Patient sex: M
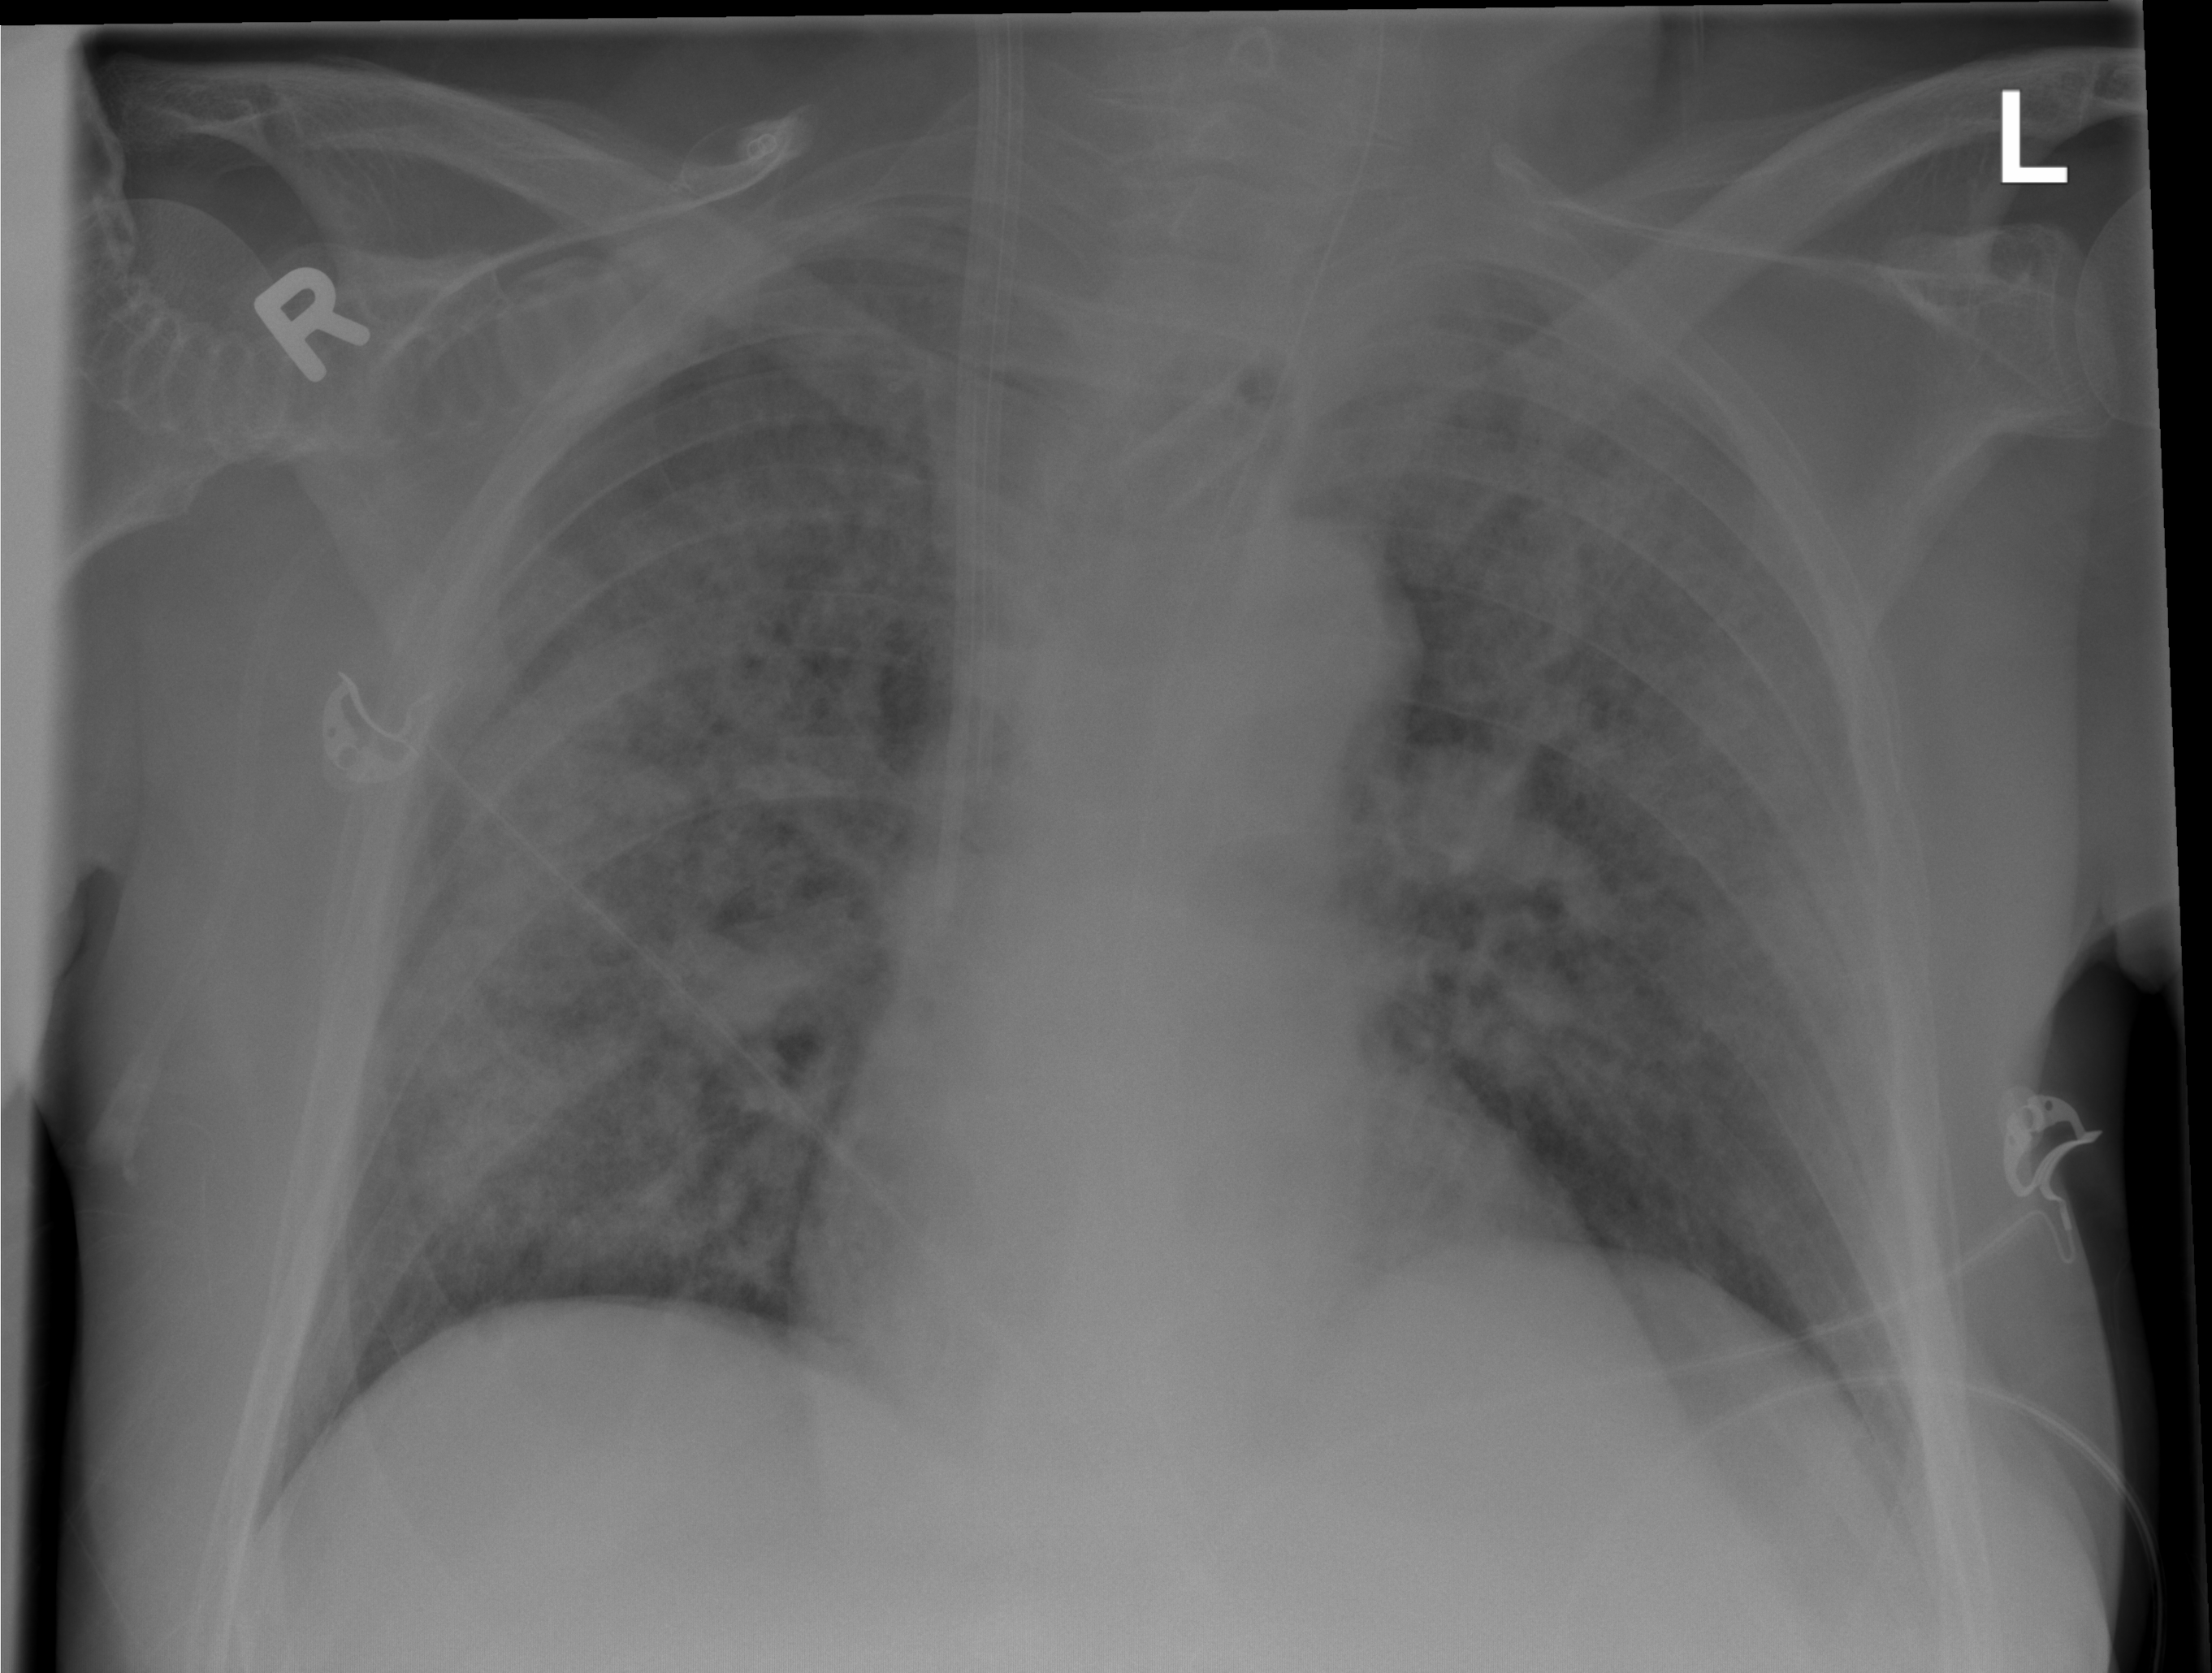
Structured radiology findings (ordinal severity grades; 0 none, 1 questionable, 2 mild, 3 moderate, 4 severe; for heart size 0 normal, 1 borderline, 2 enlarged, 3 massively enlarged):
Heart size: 0
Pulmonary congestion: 2
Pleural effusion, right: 0
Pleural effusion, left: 0
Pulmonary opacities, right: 3
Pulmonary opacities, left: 3
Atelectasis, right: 2
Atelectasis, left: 2